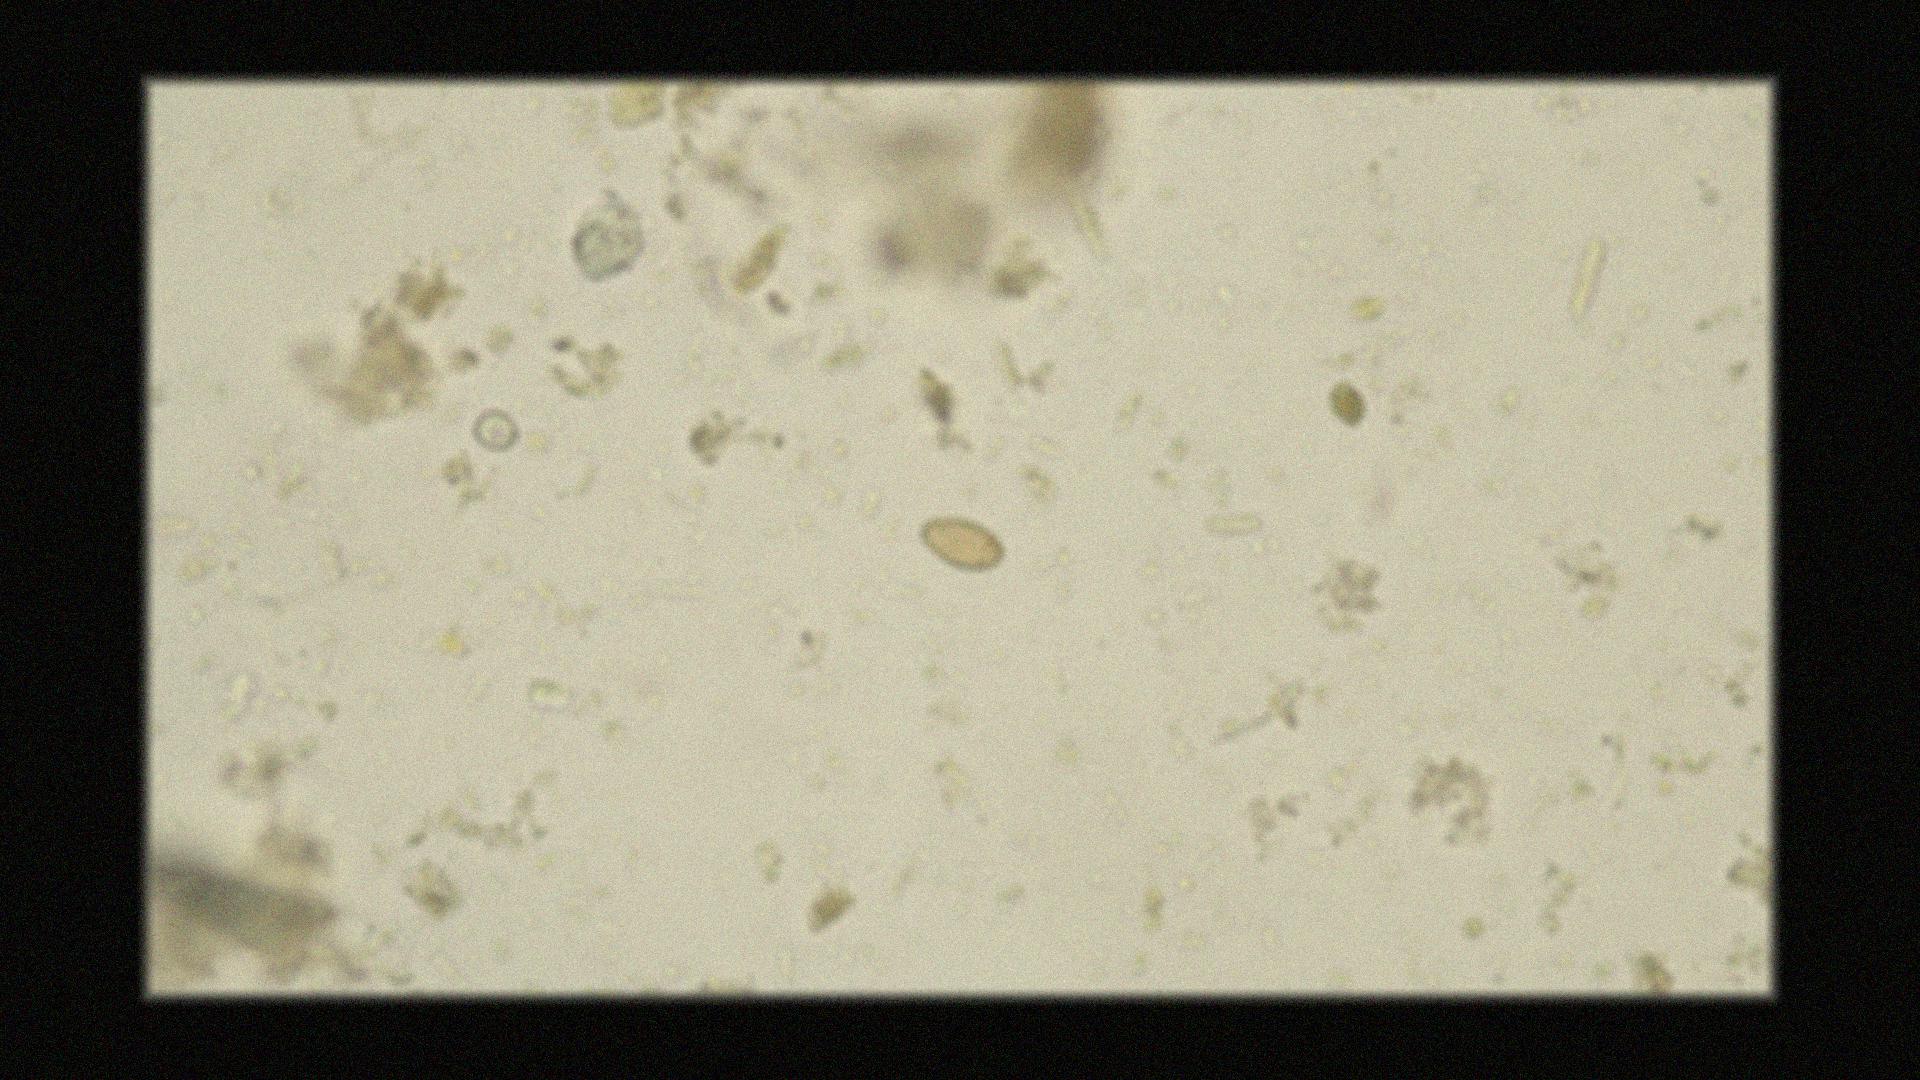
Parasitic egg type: Opisthorchis viverrine